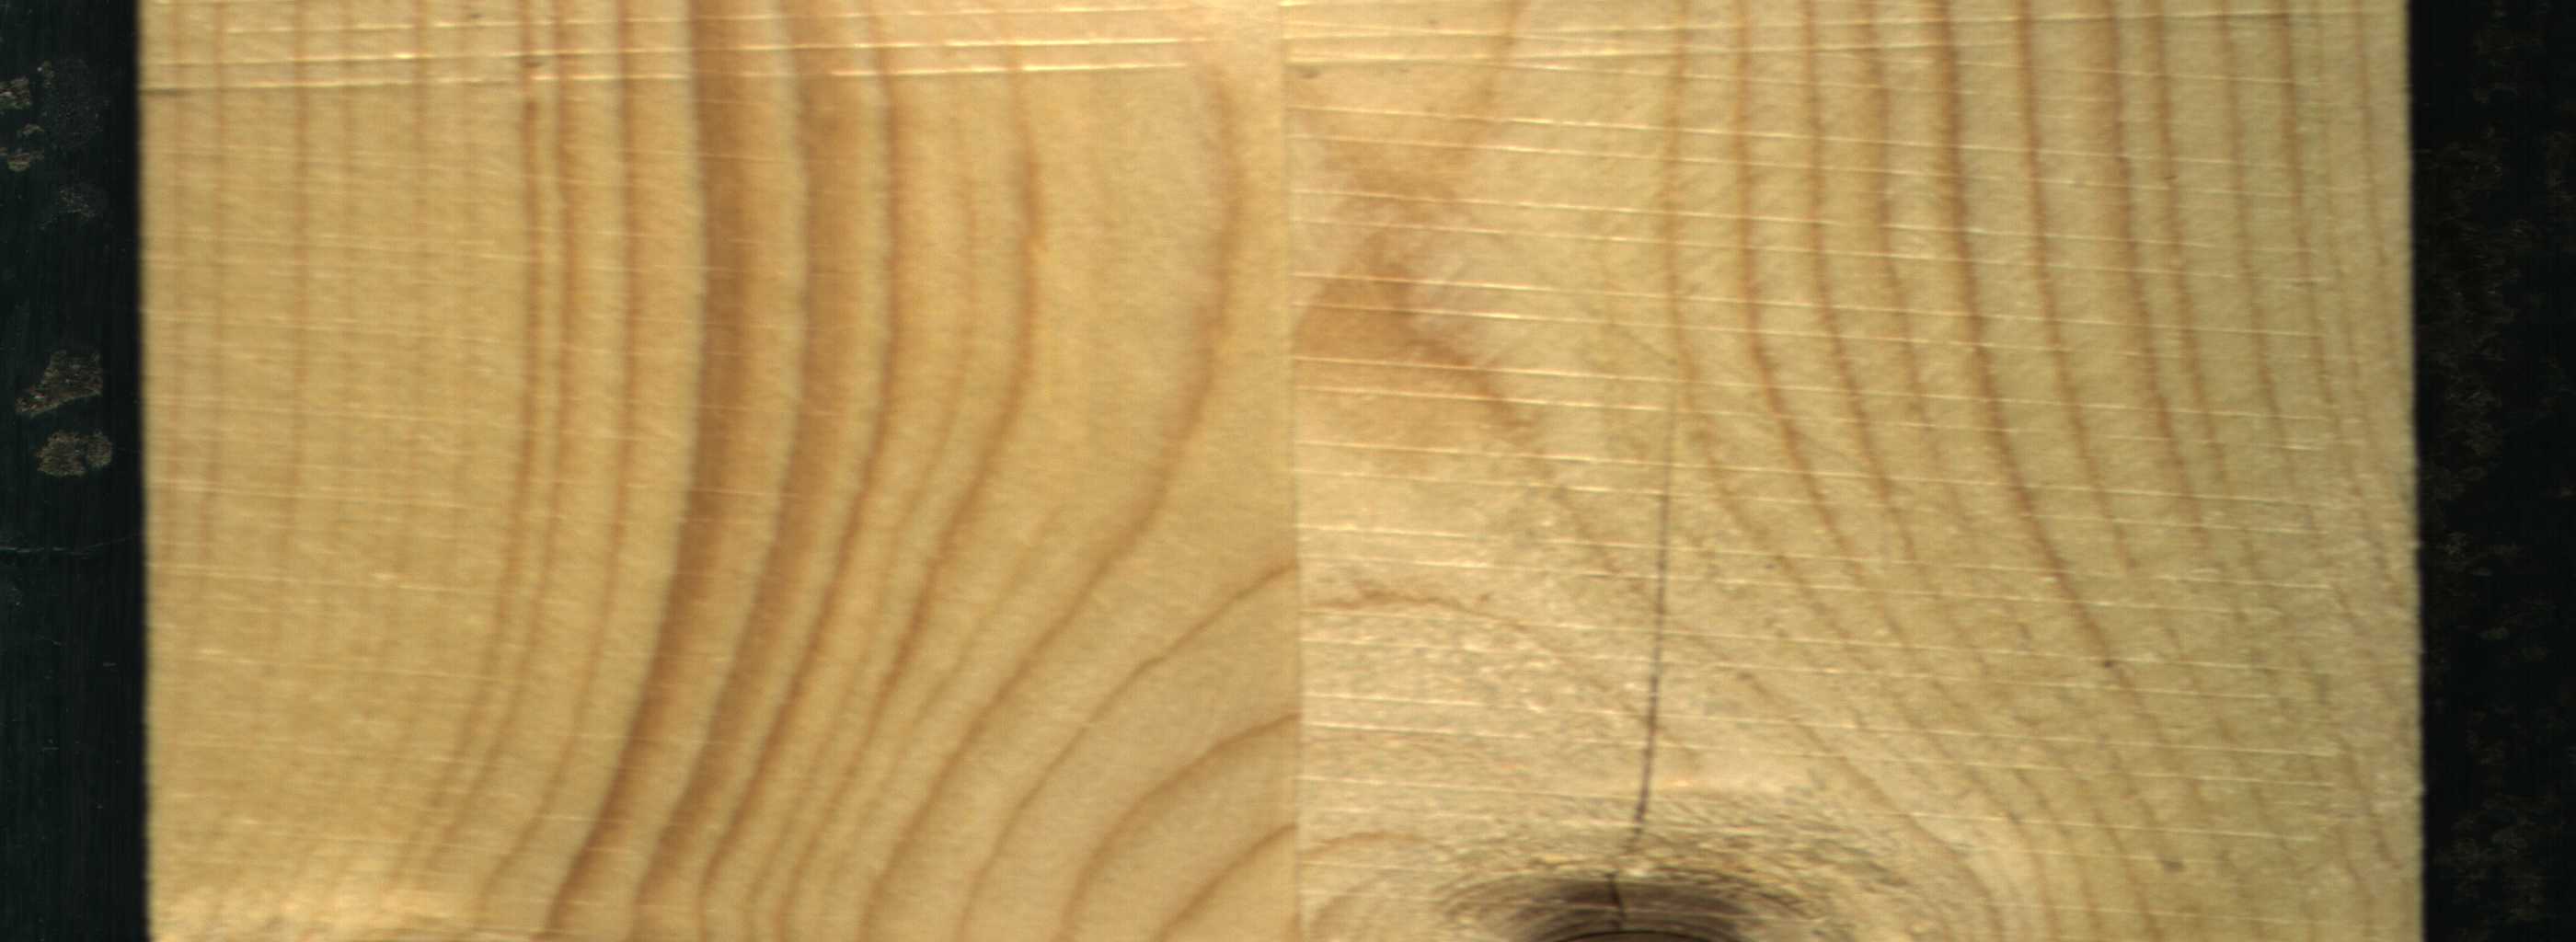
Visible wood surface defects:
Crack
knot_with_crack